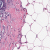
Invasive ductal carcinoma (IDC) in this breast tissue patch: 0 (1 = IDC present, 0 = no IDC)